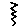
Label: zigzag